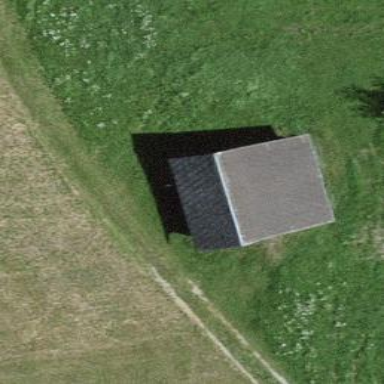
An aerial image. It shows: Barn.